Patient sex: M
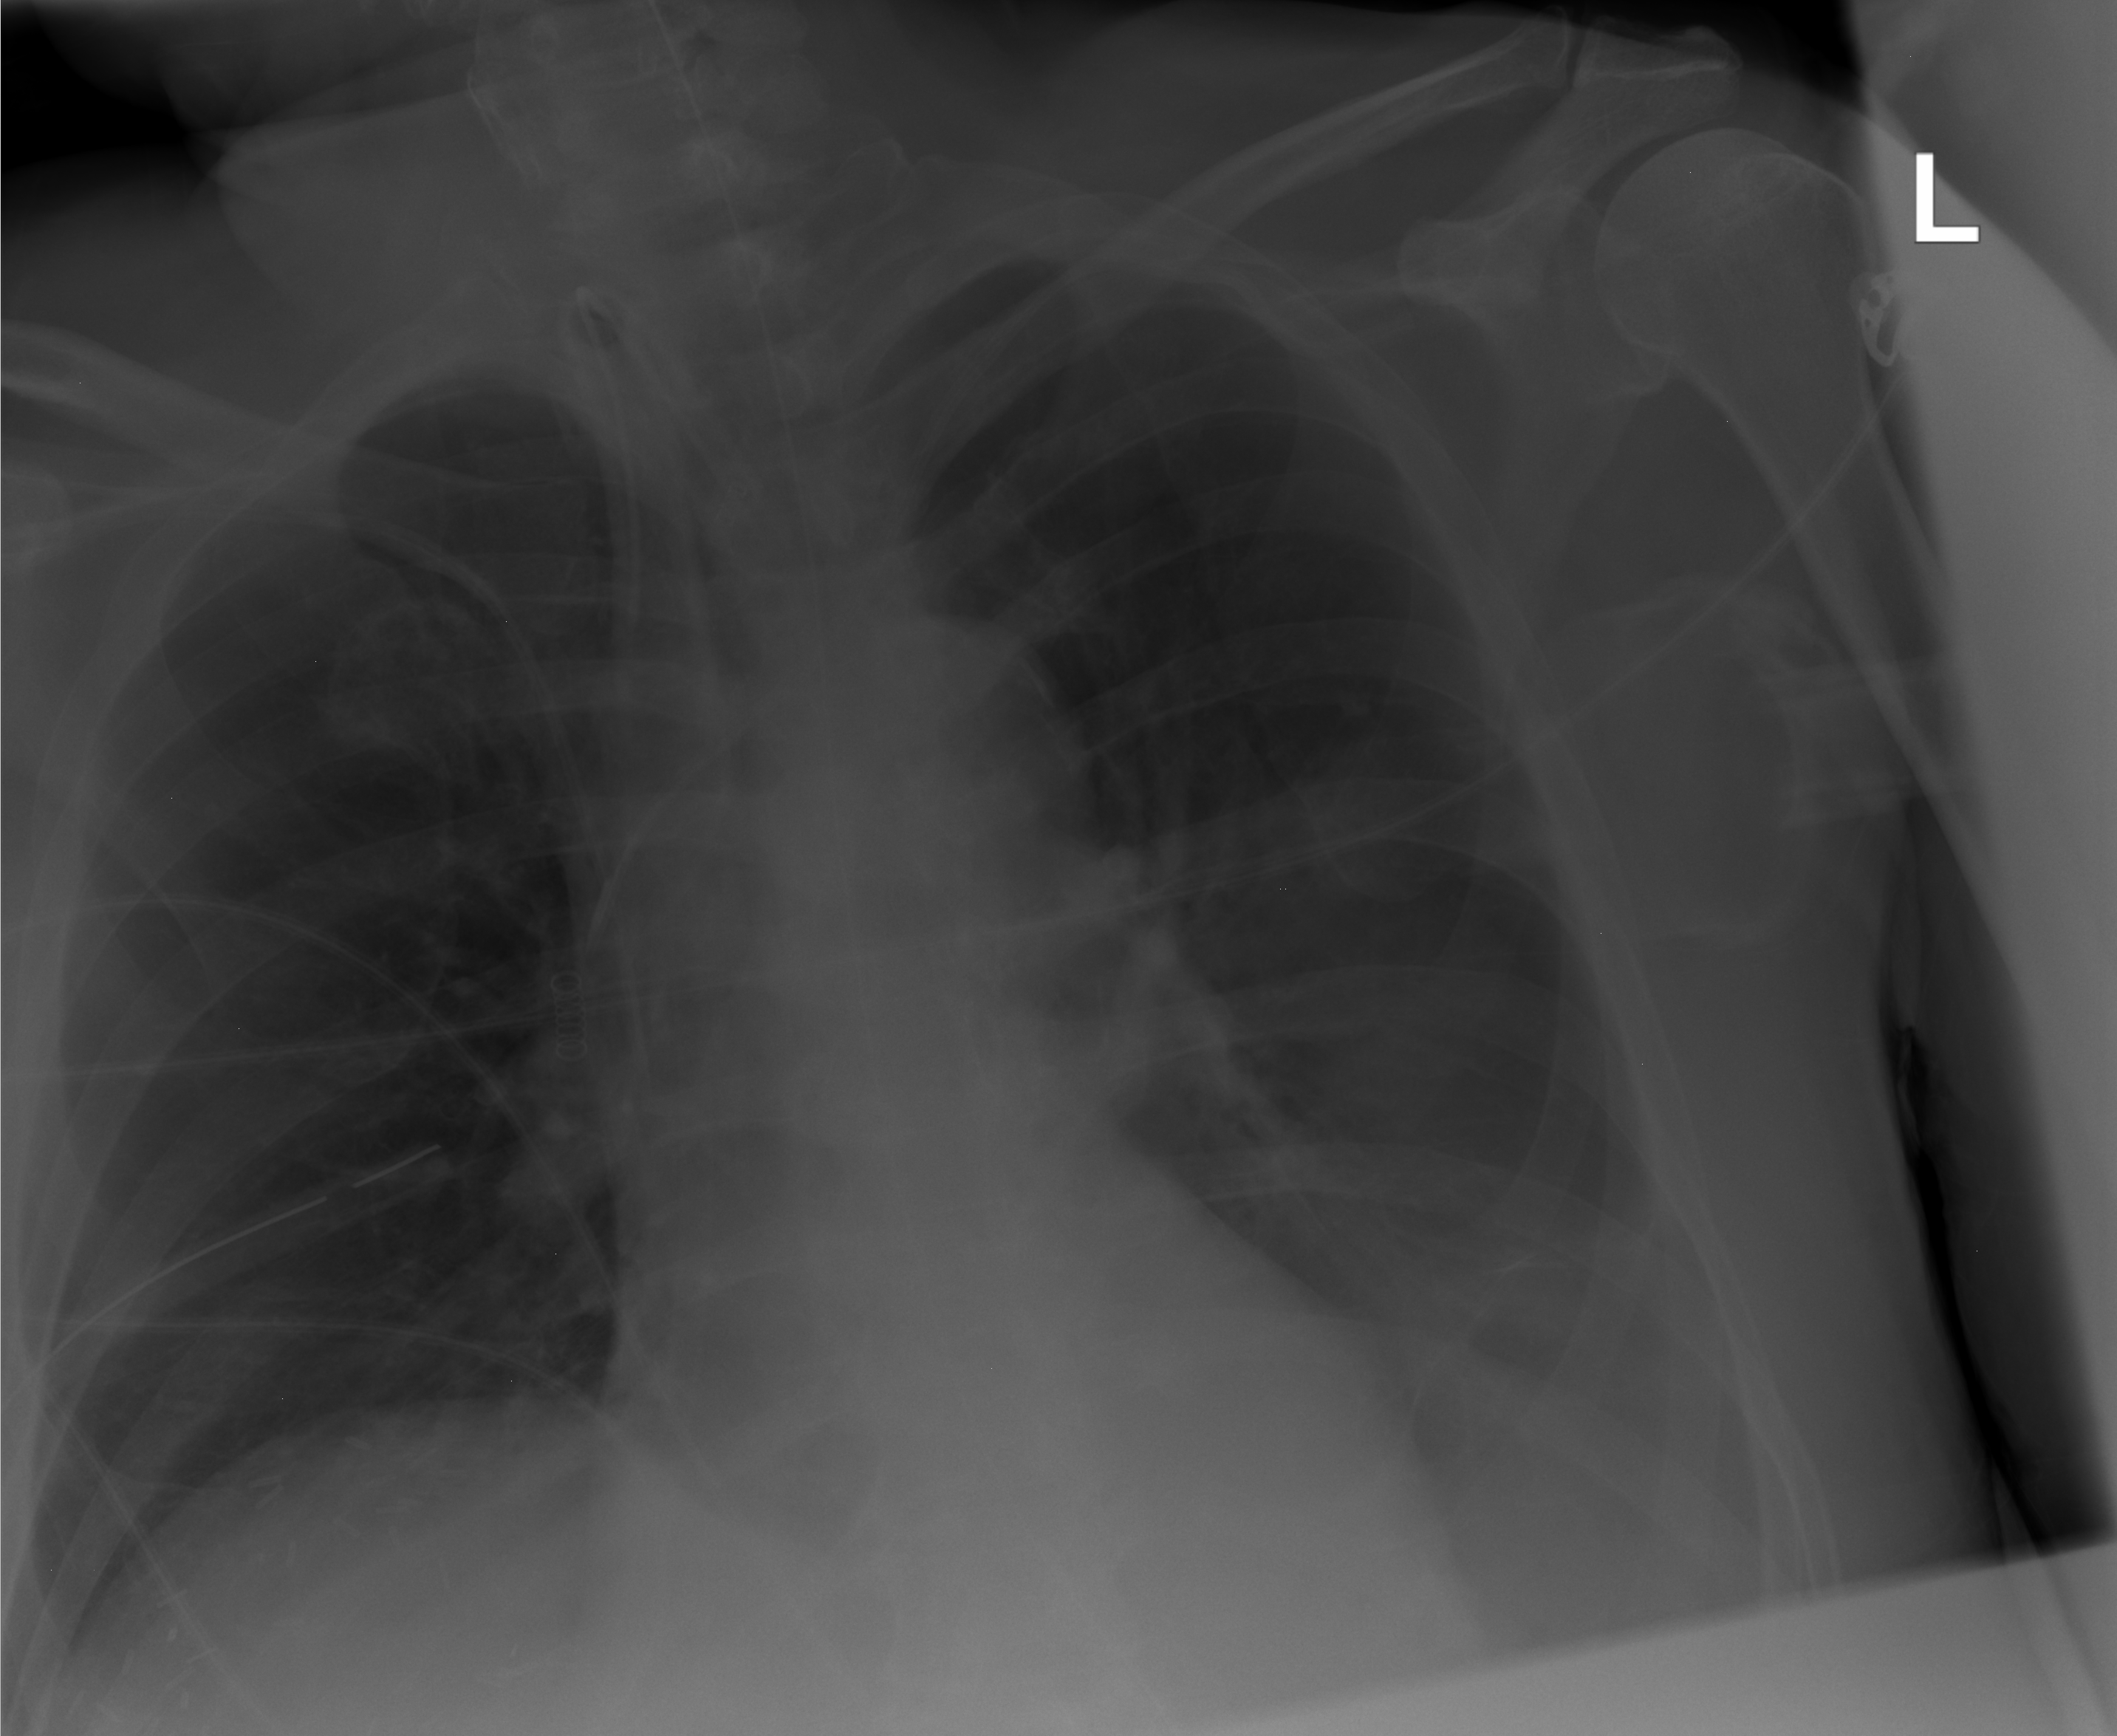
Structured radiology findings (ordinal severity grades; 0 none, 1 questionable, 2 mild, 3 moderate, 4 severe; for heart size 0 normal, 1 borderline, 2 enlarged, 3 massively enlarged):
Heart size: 0
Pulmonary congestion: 0
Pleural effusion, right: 0
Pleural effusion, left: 2
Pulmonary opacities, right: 0
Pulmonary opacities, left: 0
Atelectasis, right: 0
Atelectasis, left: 0